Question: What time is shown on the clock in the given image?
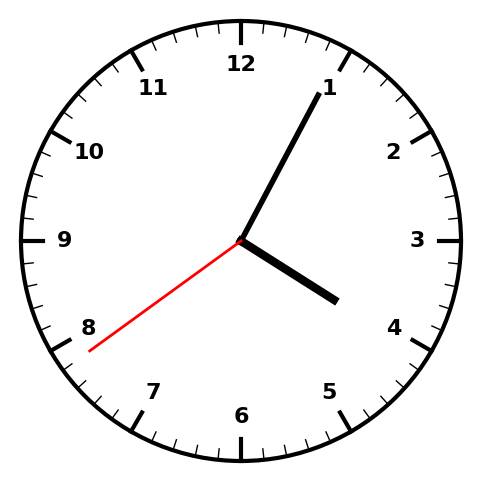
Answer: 04:04:39